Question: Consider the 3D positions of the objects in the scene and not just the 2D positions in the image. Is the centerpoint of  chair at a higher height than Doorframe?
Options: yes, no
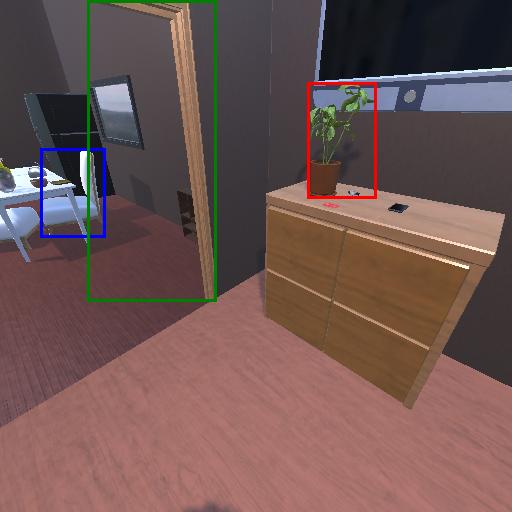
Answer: yes